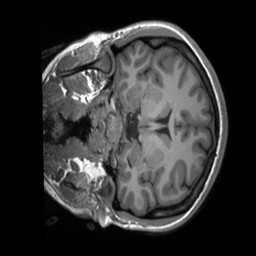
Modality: T1w
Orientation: coronal
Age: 29
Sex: female
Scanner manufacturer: siemens
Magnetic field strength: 3 T
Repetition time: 2.3 s
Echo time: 0.00232 s